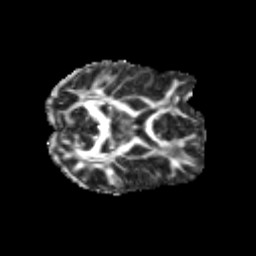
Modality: FA
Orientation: axial
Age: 24
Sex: male
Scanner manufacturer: siemens
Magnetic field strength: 3 T
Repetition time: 3.5 s
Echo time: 0.113 s